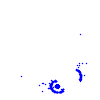
Particle: proton